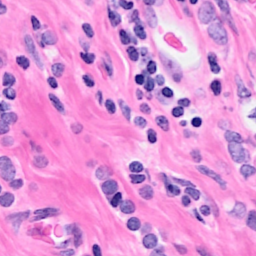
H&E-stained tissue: Breast